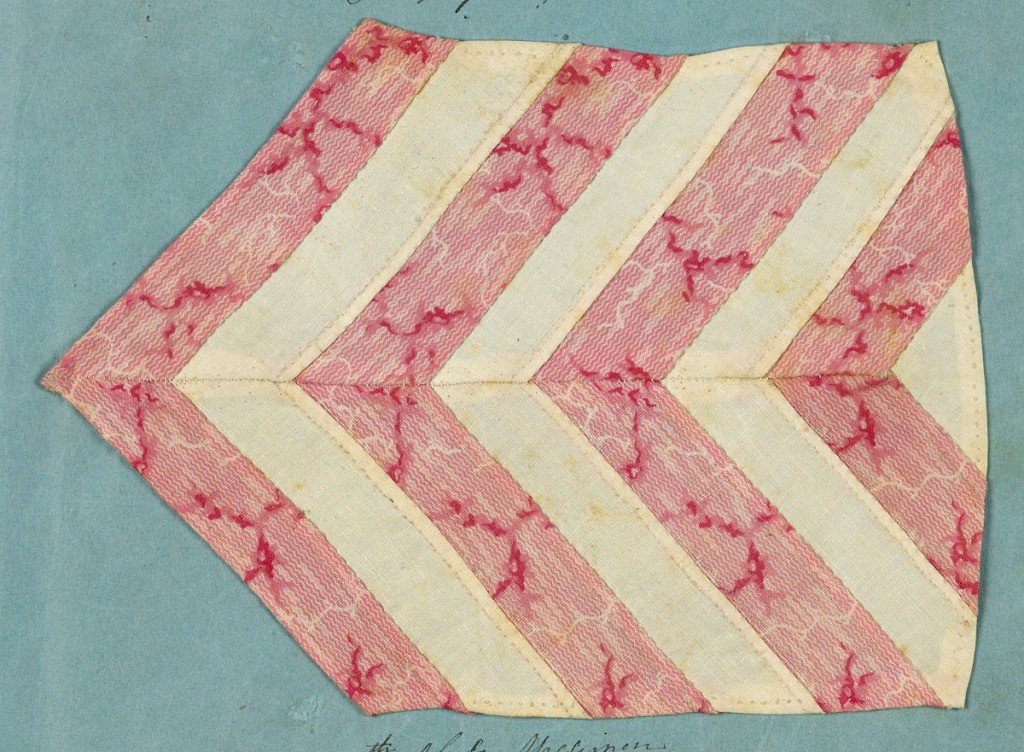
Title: Sewing instruction book sample
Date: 1829
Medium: linen Technique: plain weave and printed plain weave, glazed
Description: a) Fragments of white linen, folded and overcast at edges; five rows of backstitching. b) Fragment of linen printed in pink with hemming on four sides. c) Four squares, each hemmed on four sides, overcast together to form one larger square (of white and printed fabric). d) Rectangle of glazed linen with four hemmed sides, one flat seam and two tucks. e) Strips of white and printed pink fabric joined to form chevron pattern by flat seaming, overcasting and hemming. a) is marked "1st Class Specimen;" b) and c) "2nd Class Specimen;" d) "3rd Class Specimen;" e) "4th Class Specimen."